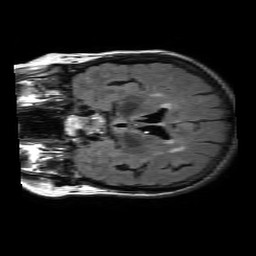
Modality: FLAIR
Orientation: coronal
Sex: female
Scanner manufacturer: philips
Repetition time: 11 s
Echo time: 0.125 s